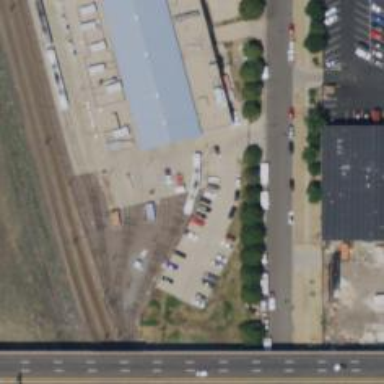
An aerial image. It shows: Light rail service yard with electrified contact lines.